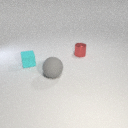
large gray rubber sphere in front of small cyan rubber cube